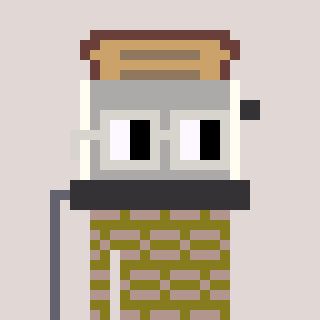
a pixel art character with square light gray glasses, a toaster-shaped head and a gunk-colored body on a warm background